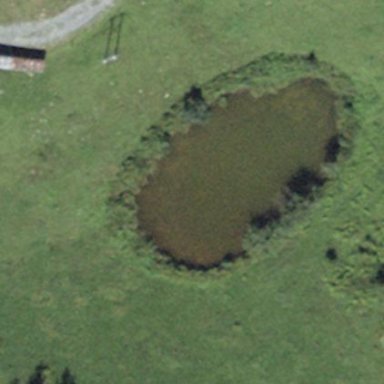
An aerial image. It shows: Peaceful pond surrounded by nature.